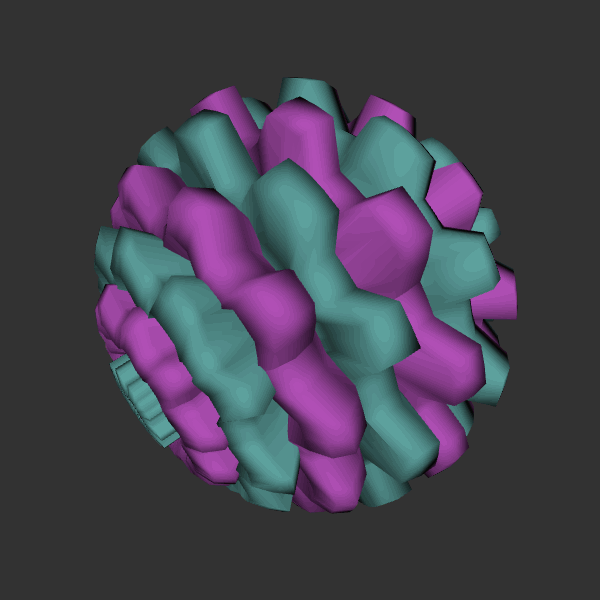
Background: dark